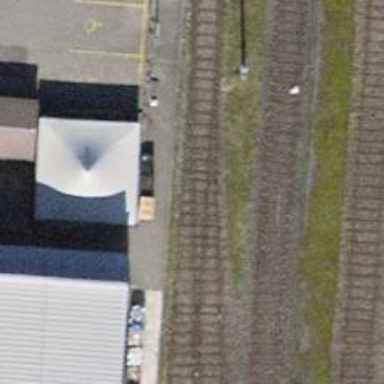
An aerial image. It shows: Preserved rail siding with one track.